Field crop: maize
Growth stage: 2
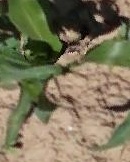
Species: maize